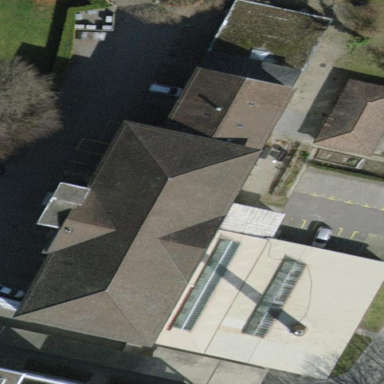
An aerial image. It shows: Theatre building.